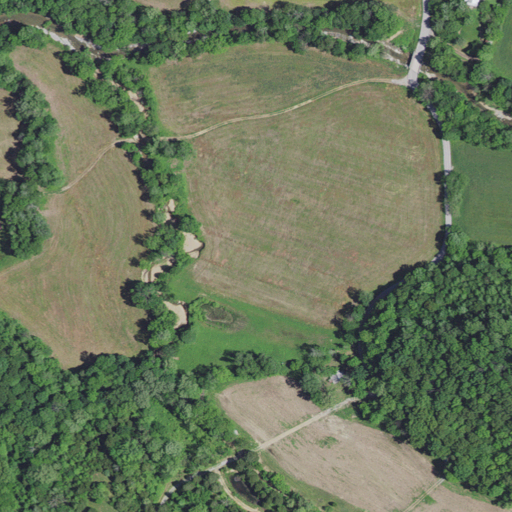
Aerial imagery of valley in Kentucky named Burg Creek containing cultivated crops, deciduous forest, open development, pasture, mixed forest, evergreen forest, and low intensity development